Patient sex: M
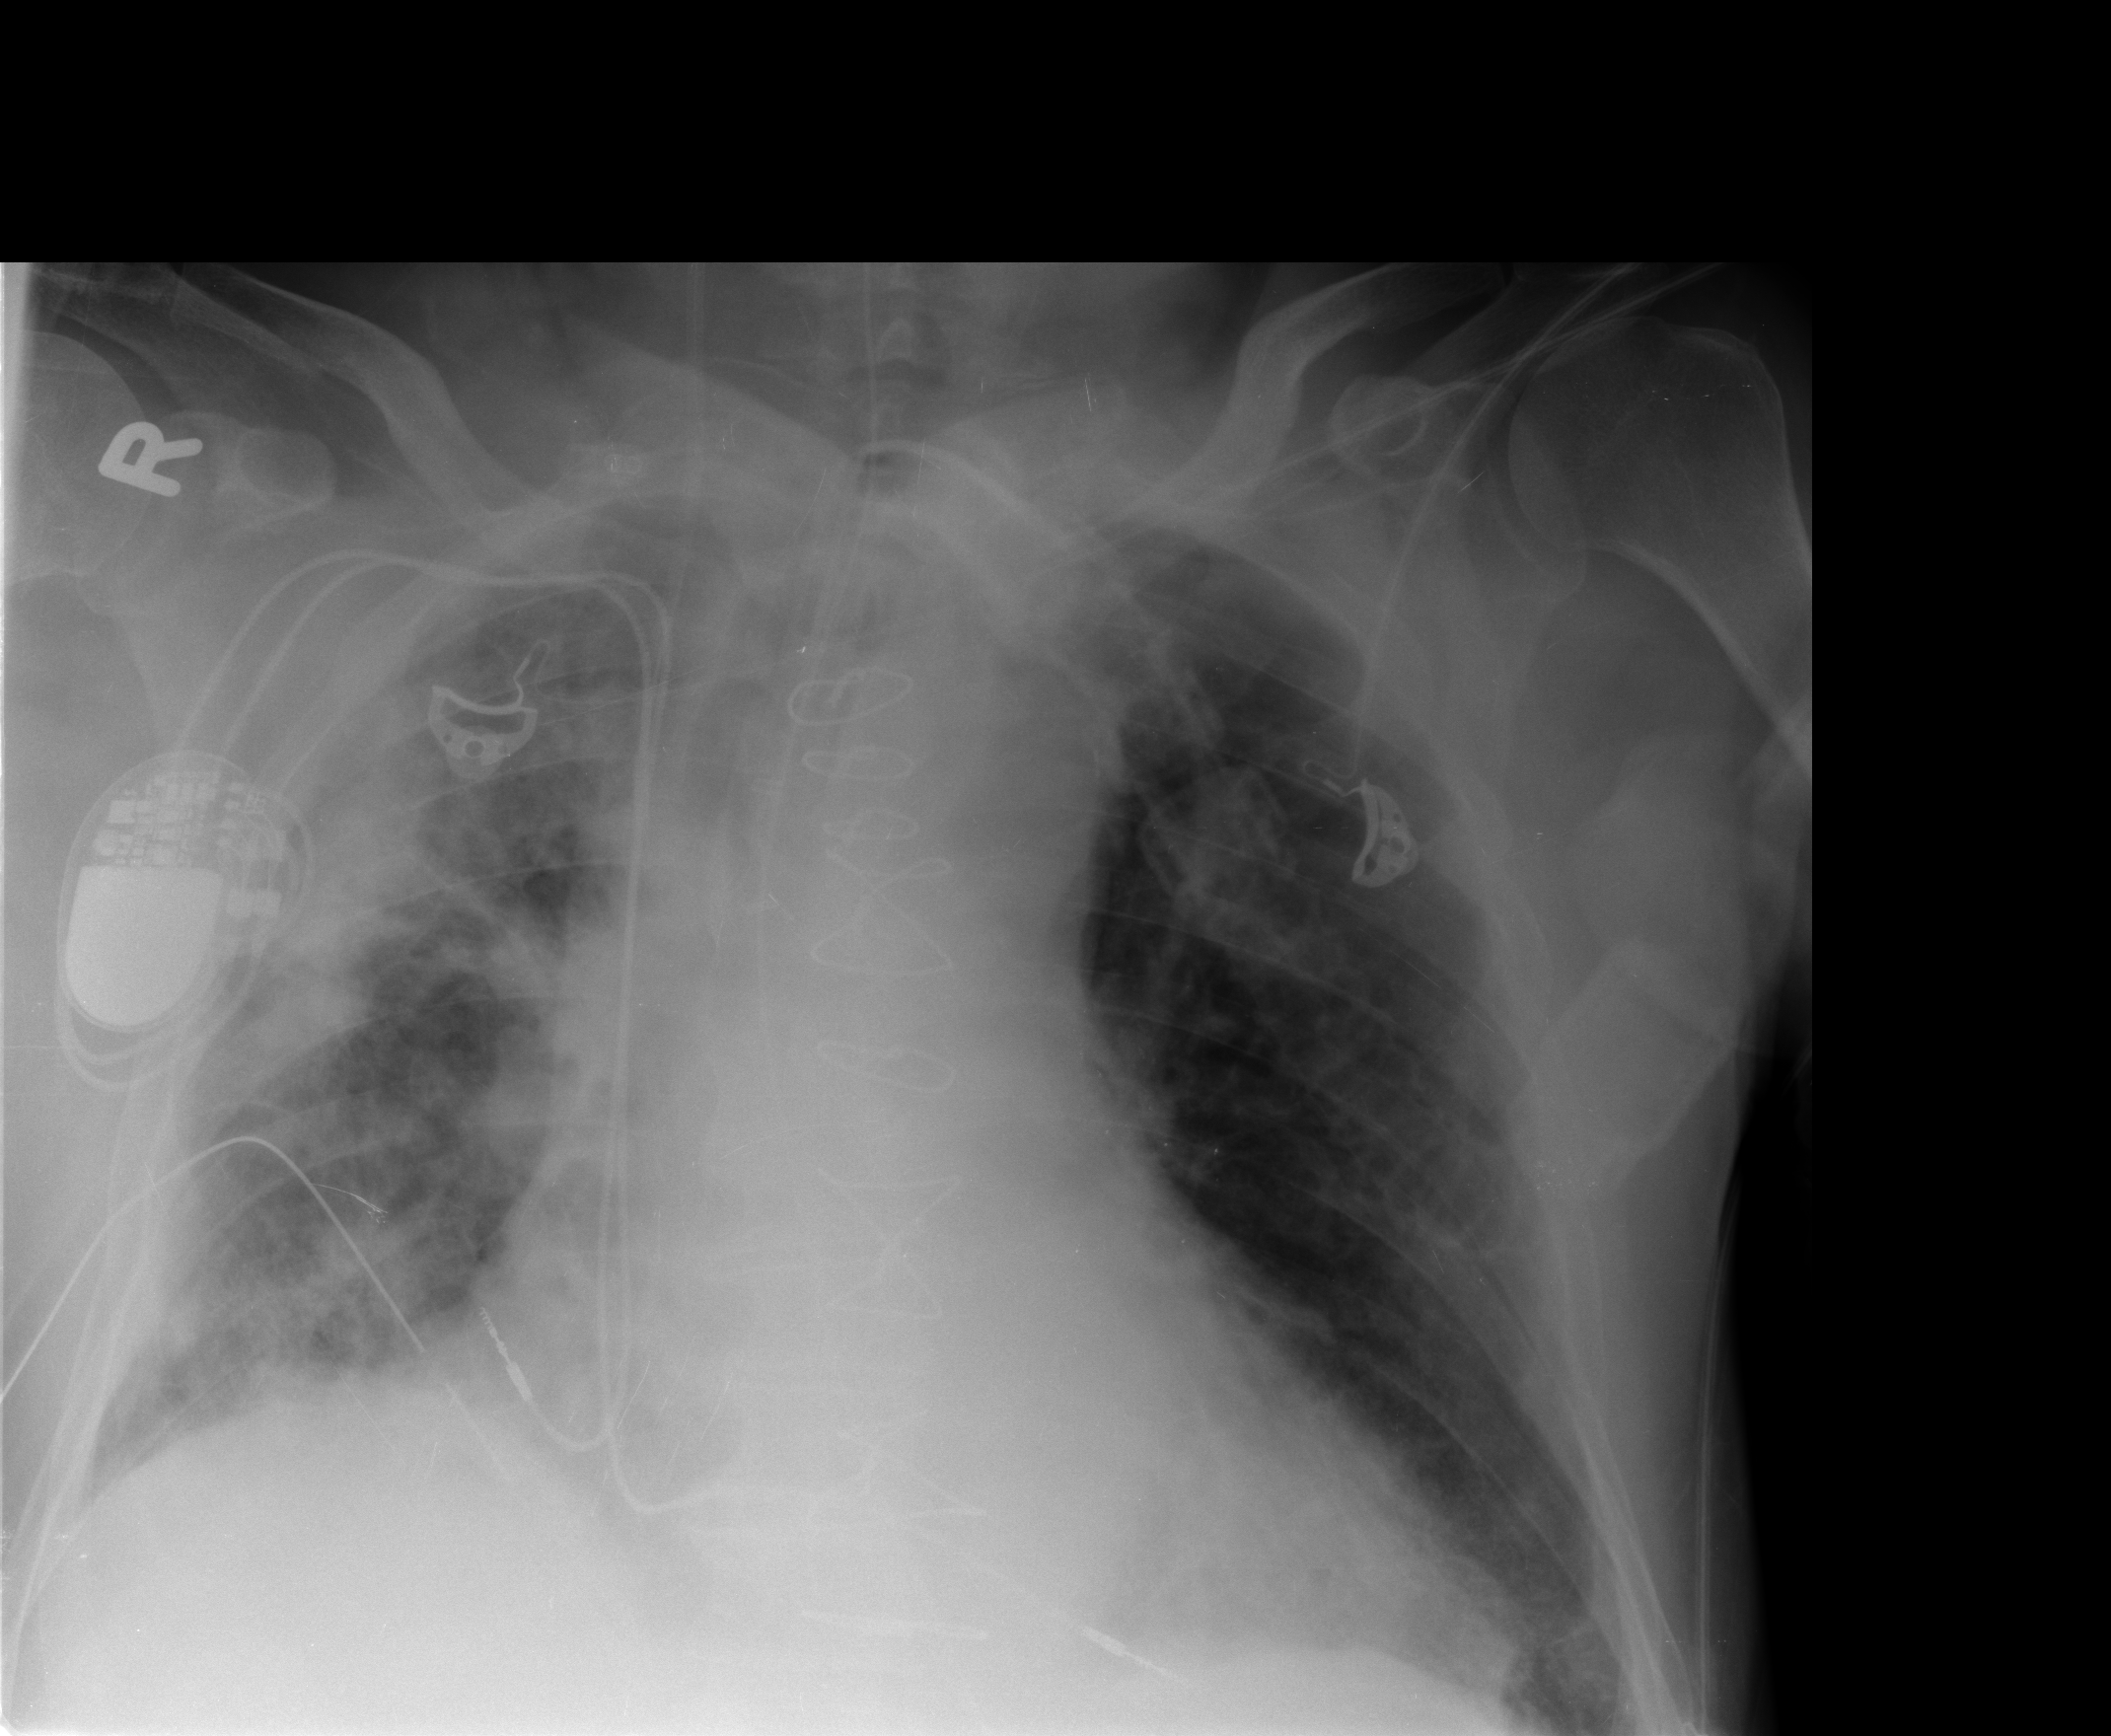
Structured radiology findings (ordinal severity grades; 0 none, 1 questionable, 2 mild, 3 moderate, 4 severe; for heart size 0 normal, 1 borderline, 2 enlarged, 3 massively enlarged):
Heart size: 2
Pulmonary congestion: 2
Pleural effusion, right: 1
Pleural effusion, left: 0
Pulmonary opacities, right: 3
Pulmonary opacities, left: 1
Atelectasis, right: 2
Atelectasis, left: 0